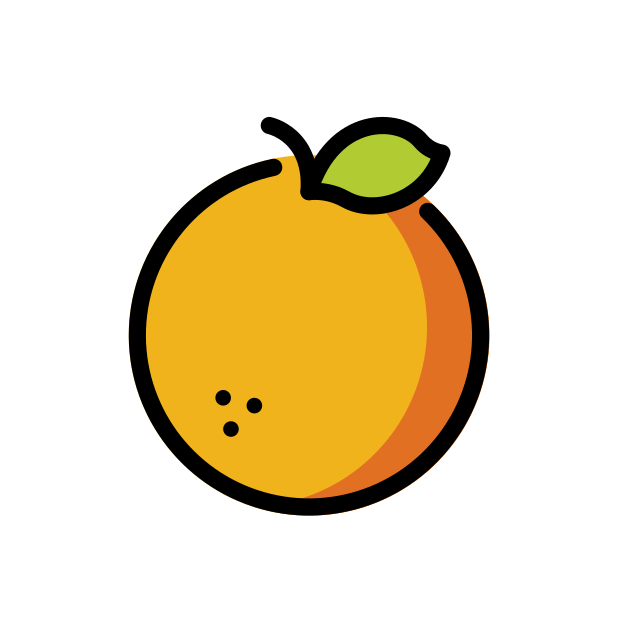
tangerine